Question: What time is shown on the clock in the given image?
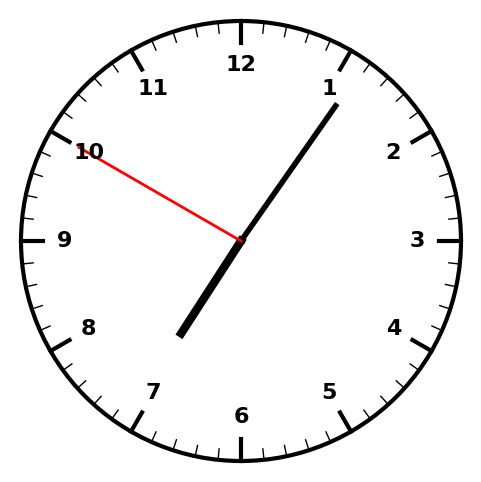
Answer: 07:05:50